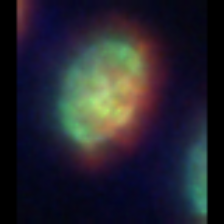
Taxon: Thalassiosira
Group: Diatoms